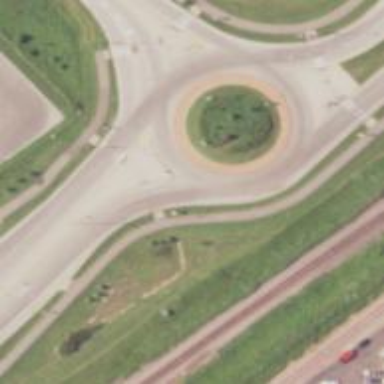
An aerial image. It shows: Roundabout on trunk highway.